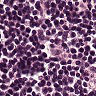
Metastatic tissue present: no